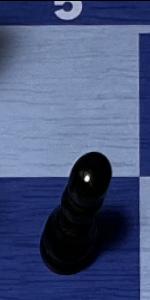
Label: Pawn_Black